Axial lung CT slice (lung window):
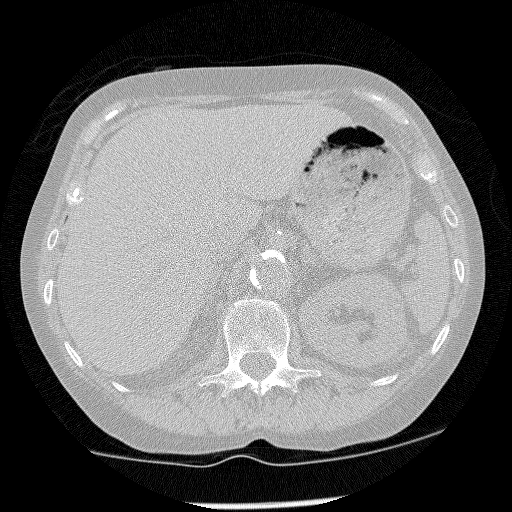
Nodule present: no